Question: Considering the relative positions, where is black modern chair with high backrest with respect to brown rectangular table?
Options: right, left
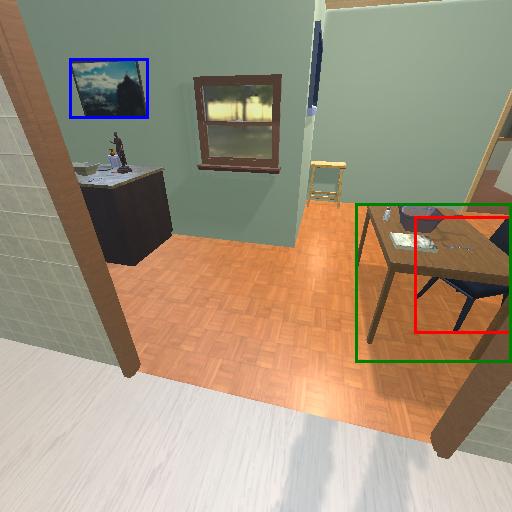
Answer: right